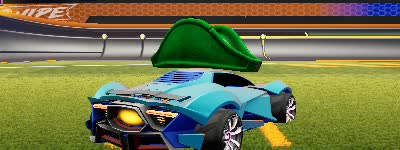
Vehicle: werewolf